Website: bh-photo
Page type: billing-address
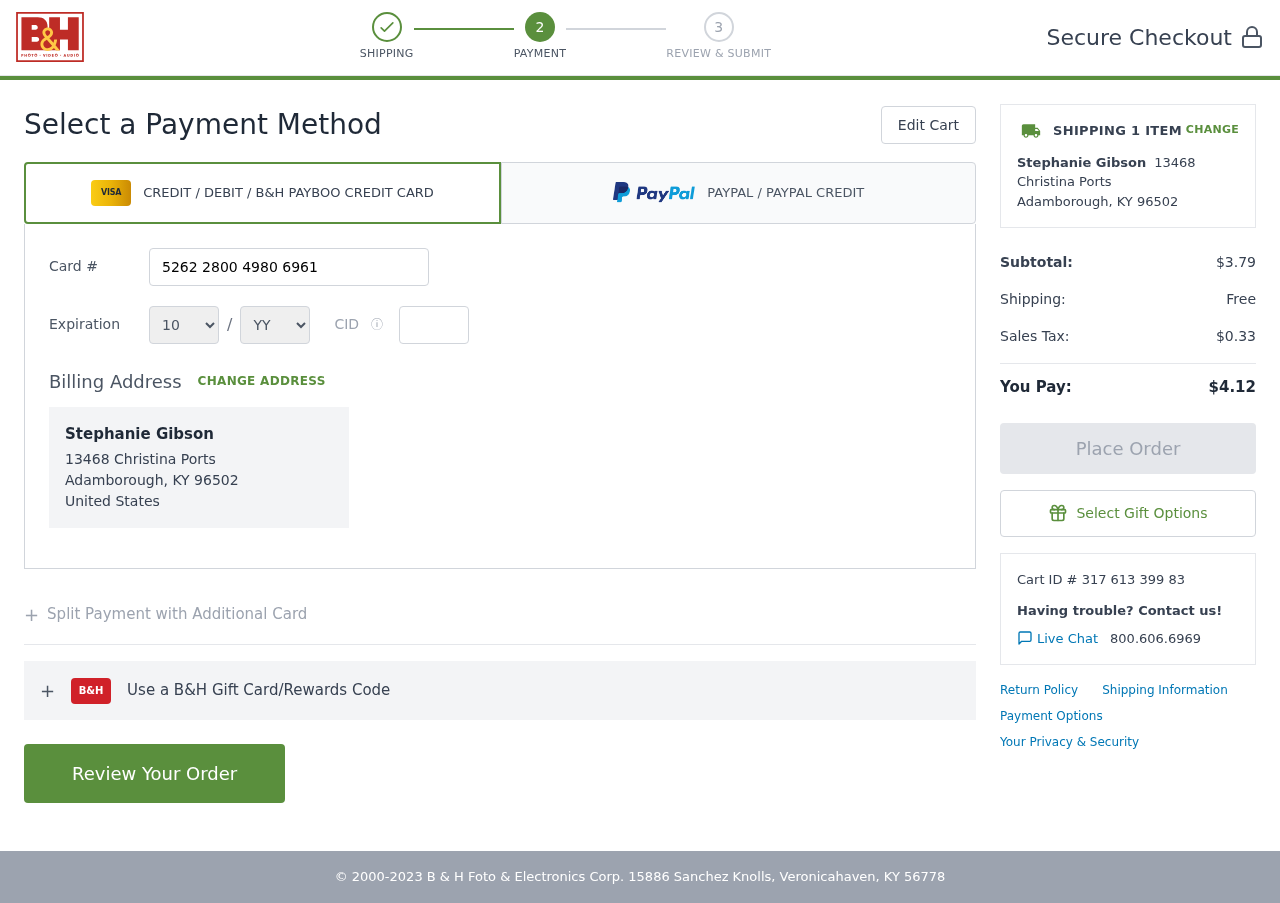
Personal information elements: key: PII_CARD_CVV
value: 601
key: PII_CARD_EXPIRY_MONTH
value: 10
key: PII_CARD_EXPIRY_YEAR
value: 26
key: PII_CARD_NUMBER
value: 5262 2800 4980 6961
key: PII_CITY_STATE_ZIP
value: Adamborough, KY 96502
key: PII_COUNTRY
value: United States
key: PII_FULLNAME
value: Stephanie Gibson
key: PII_STREET
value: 13468 Christina Ports
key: PII_FULLNAME2
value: Stephanie Gibson
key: PII_CITY
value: Adamborough
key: PII_STATE_ABBR
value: KY
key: PII_POSTCODE
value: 96502
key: PII_POSTCODE_FULL
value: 96502
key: PII_CITY_STATE
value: Adamborough, KY
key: PII_LOCATION13_POSTCODE_EXT
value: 6502
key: PII_POSTCODE_NUMERIC
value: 96502
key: PII_LOCATION13_POSTCODE_EXT_NUMERIC
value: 6502
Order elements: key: ORDER_NUM_ITEMS
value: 1
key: ORDER_SUBTOTAL
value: $3.79
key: ORDER_SHIPPING_COST
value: Free
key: ORDER_TAX
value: $0.33
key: ORDER_TOTAL
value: $4.12
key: ORDER_ID
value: Cart ID # 317 613 399 83